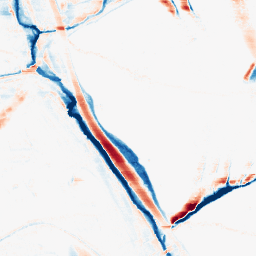
Category: morphological
Decomposition family: morphological_rect
Decomposition parameters: operation: average
width: 20
height: 5
Upsampling method: bspline
Upsampling parameters: scale: 8
Upsampling scale: 8